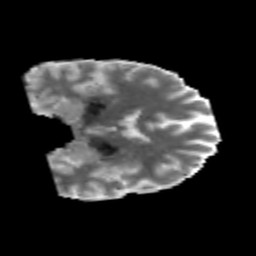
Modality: MD
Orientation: coronal
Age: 31
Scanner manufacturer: philips
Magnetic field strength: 3 T
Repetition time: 8.662 s
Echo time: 0.1268 s